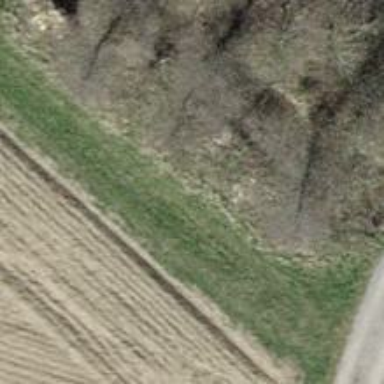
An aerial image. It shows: Pipeline marker.